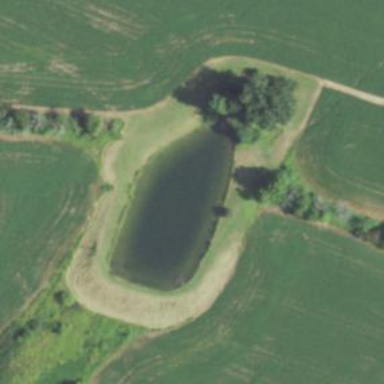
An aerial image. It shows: Serene pond surrounded by nature.